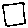
Label: square